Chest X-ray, AP view. Patient: 31 years old, sex M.
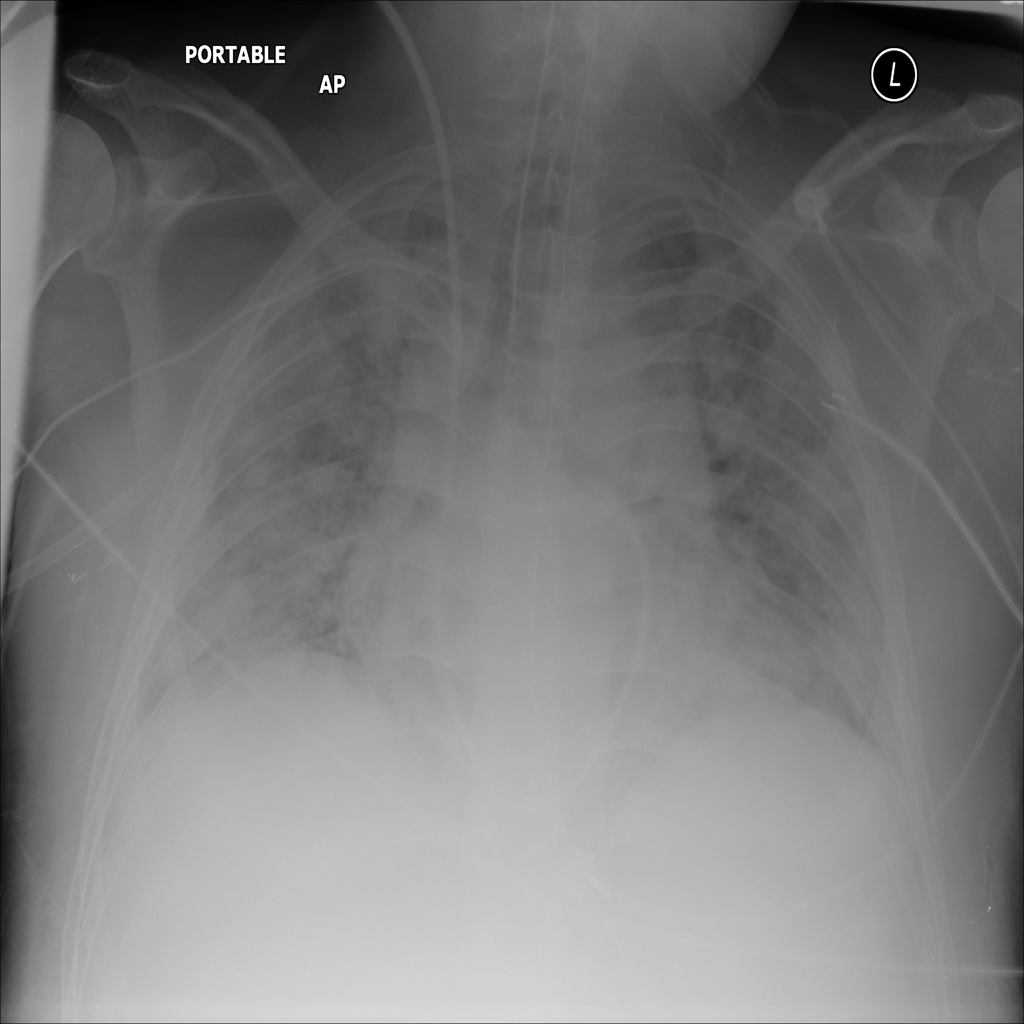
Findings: Mass